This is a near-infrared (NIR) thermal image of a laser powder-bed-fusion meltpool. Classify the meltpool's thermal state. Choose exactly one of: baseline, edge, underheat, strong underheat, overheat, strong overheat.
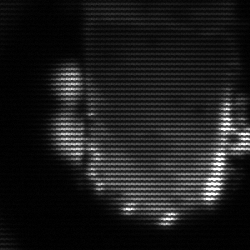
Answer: baseline